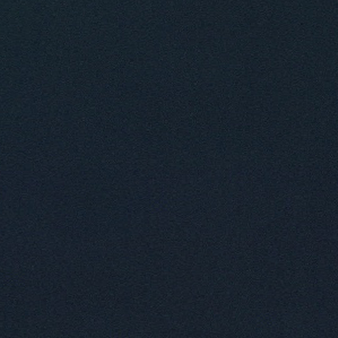
Label: other